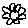
Label: flower